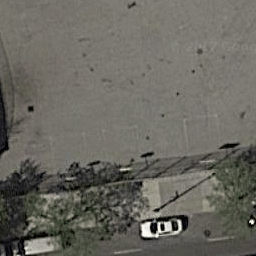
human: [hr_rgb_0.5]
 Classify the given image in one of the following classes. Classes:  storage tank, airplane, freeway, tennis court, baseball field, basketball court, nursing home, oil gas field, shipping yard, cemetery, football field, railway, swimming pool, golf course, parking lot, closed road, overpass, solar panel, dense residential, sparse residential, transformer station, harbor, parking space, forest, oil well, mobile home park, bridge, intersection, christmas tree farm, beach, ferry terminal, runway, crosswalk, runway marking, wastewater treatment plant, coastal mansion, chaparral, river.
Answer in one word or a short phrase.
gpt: basketball court